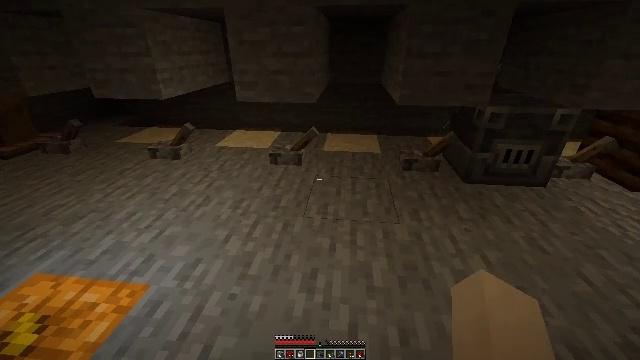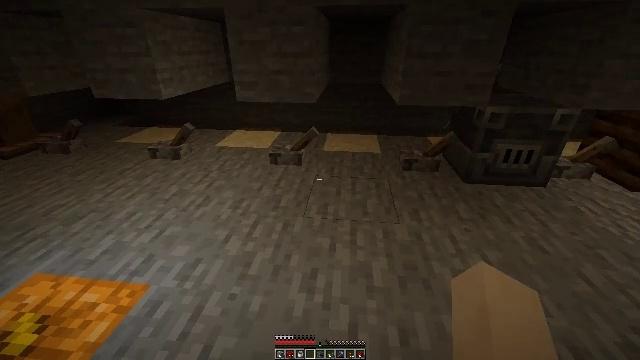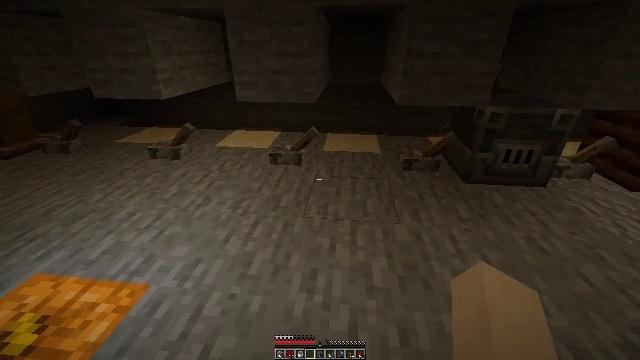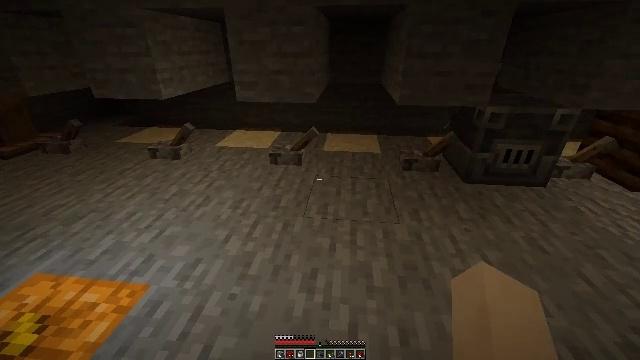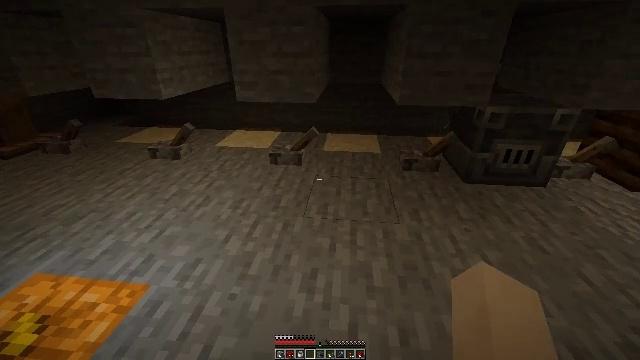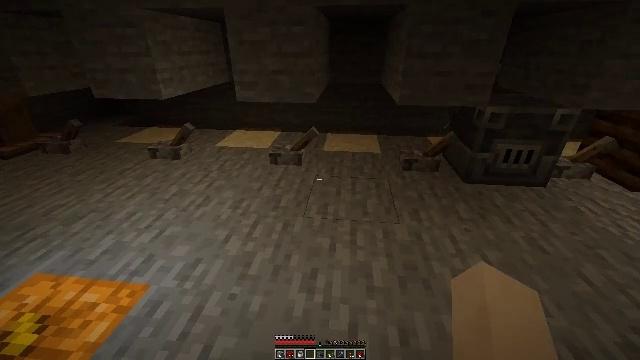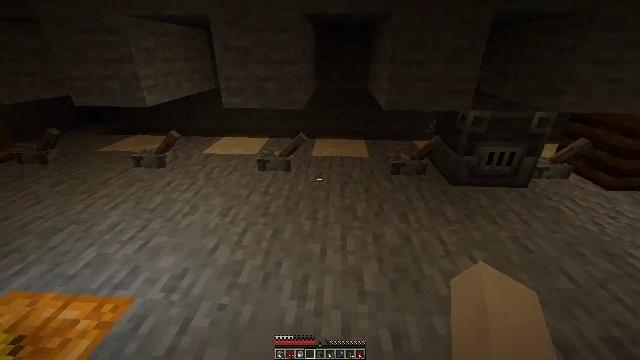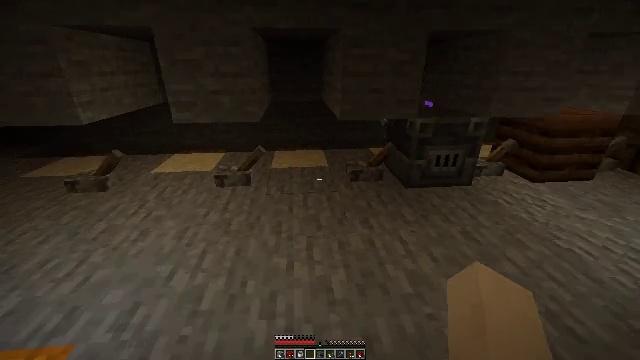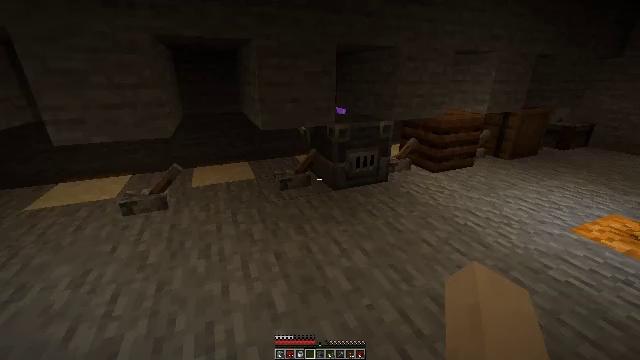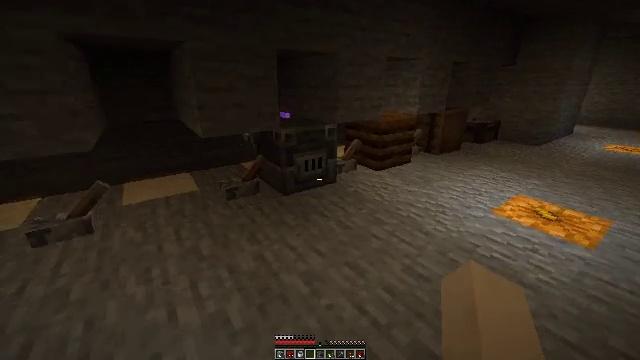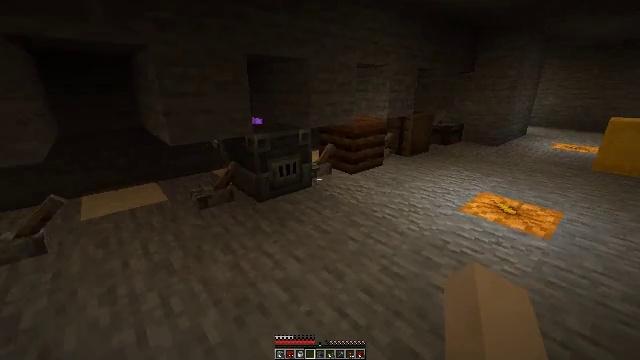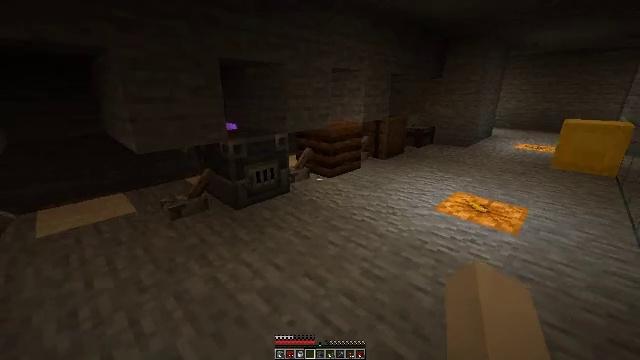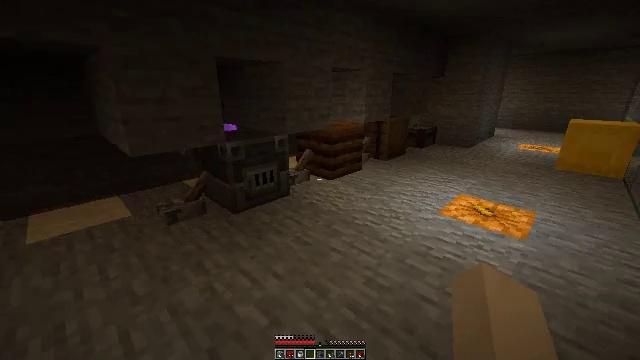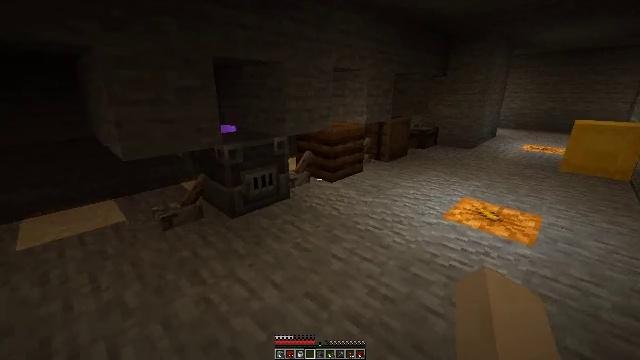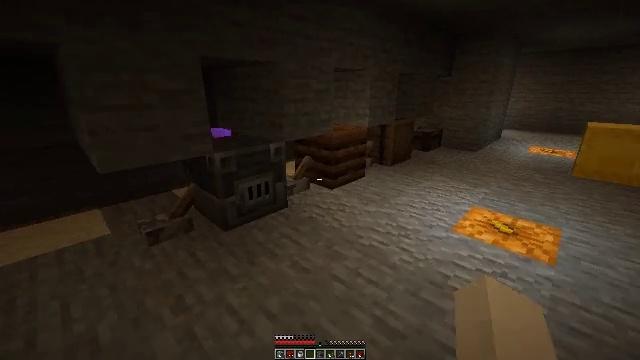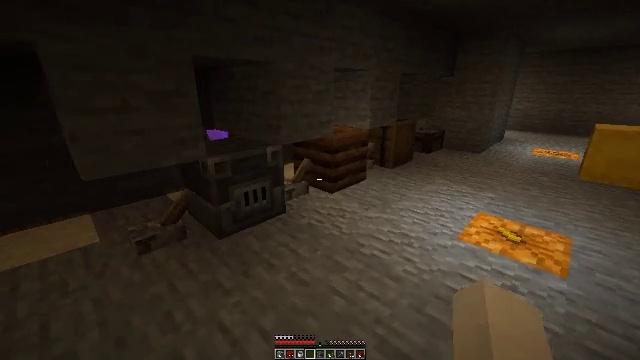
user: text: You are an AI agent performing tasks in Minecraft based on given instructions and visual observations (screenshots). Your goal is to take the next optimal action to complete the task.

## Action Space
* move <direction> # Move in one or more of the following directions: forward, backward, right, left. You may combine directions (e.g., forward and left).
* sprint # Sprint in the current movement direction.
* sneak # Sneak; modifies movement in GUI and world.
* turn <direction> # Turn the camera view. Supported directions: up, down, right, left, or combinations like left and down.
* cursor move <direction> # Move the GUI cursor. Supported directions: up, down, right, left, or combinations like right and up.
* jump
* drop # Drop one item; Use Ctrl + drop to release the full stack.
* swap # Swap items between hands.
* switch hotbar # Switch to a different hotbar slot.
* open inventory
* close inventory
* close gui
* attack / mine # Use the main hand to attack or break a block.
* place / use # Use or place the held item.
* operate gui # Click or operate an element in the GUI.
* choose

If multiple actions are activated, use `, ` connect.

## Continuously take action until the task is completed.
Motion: motion action
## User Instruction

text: Gather the grindstone to use later.
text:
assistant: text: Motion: no_op
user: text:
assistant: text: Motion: no_op
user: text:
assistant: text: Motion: no_op
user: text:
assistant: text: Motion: no_op
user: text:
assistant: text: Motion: no_op
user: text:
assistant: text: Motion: turn right and up
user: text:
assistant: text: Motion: turn right and up
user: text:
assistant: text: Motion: turn right and up
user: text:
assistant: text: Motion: turn right
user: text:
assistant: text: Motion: turn right and up
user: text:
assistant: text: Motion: move forward, turn right
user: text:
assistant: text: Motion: move forward
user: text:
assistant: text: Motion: move forward
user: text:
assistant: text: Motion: move forward
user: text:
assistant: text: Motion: move forward
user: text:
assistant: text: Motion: no_op
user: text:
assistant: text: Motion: no_op
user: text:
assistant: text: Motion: no_op
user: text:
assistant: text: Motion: no_op
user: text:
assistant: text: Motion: move right
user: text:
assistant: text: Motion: move right
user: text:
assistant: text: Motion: move right
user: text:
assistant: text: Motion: move right
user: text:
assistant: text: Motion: move right
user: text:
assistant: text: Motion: move right
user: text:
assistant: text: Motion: move right
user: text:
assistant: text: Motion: move right
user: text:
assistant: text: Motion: move right, turn left
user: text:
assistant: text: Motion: move right, turn left and down
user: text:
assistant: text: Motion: turn left and down